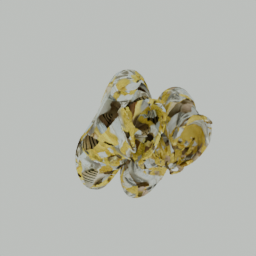
Label: people